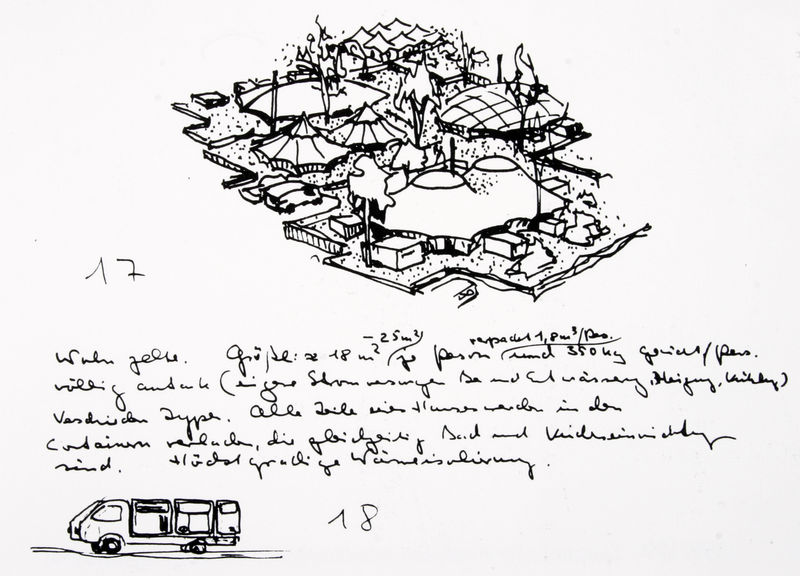
Titel: Skizzen für mobile Behausungen
Künstler: Frei Otto
Schlagwörter: weiß, grau, schwarz, skizze, zeichnung, anlage, dach, schrift, studie, dorf, dächer, grafik, graphik, linien, platz, auto, zahlen, ziffern, deutsch, striche, punkte, tusche, schwarzweiß, text, entwurf, tinte, karte, zahl, ziffer, zeilen, postkarte, gruß, handschrift, zelt, zelte, grüße, klammern, lastwagen, zeltdorf, einschübe, bescirmung, isolierung